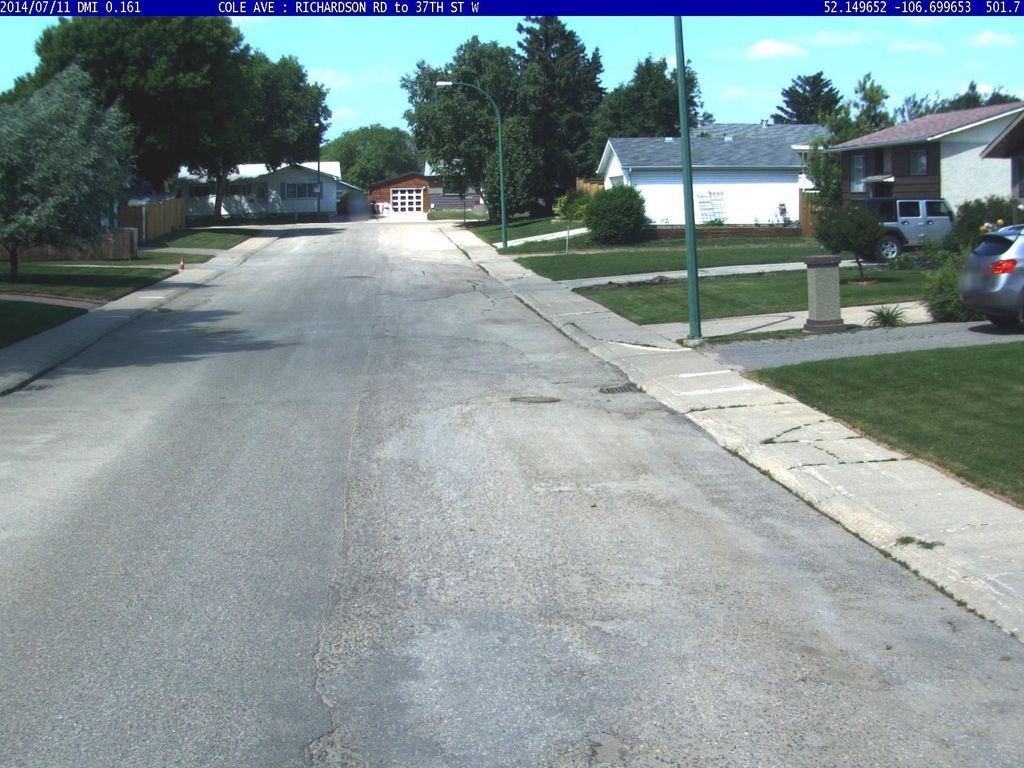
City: saskatoon